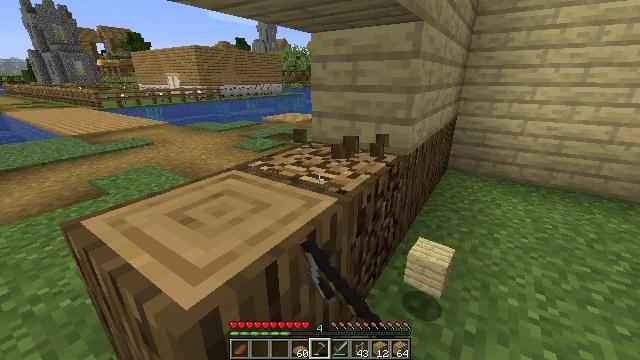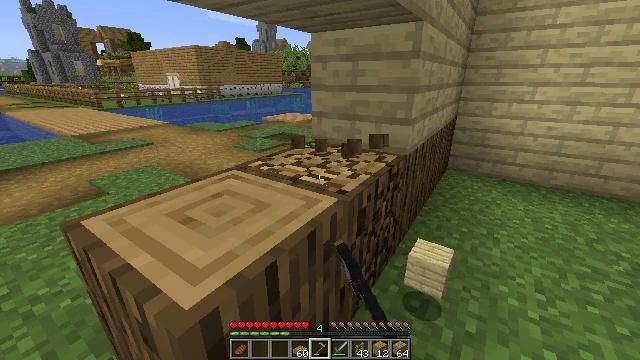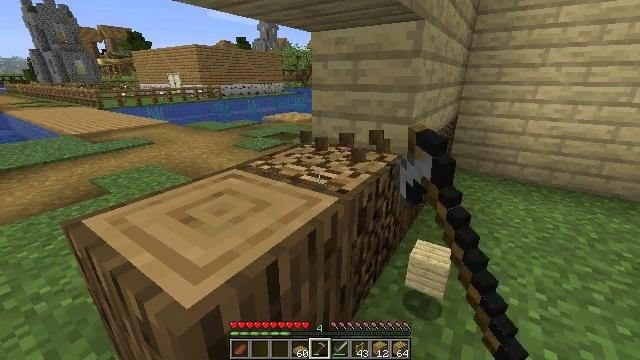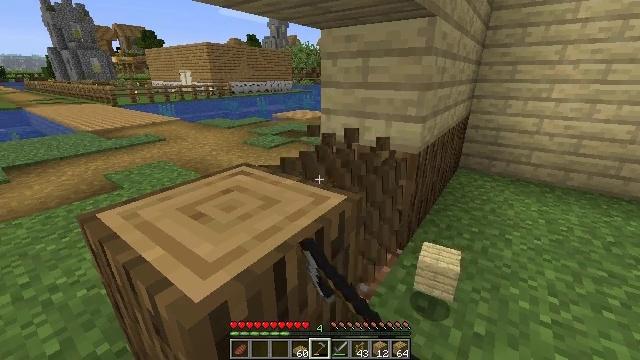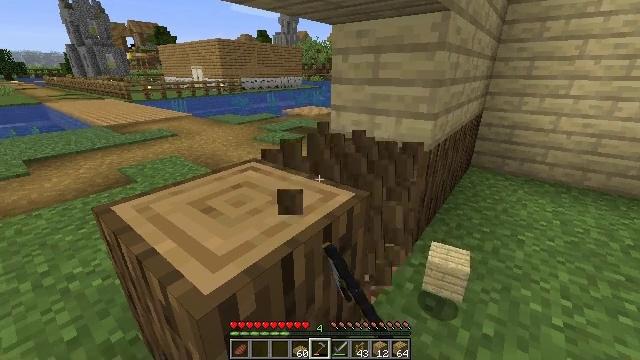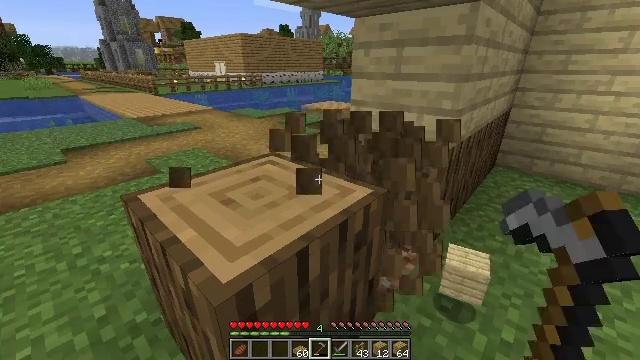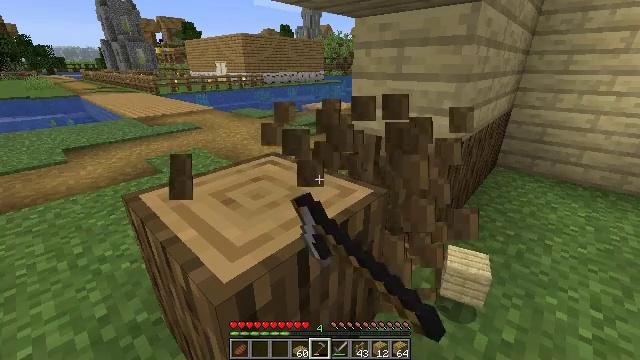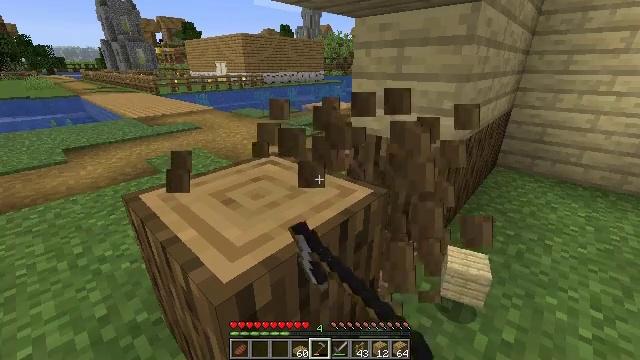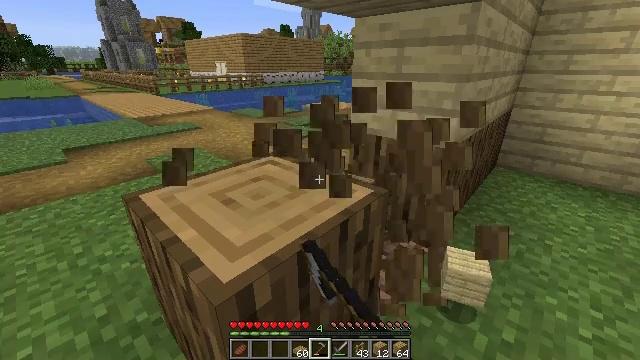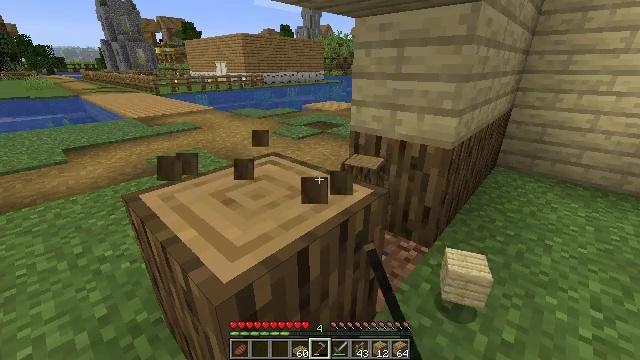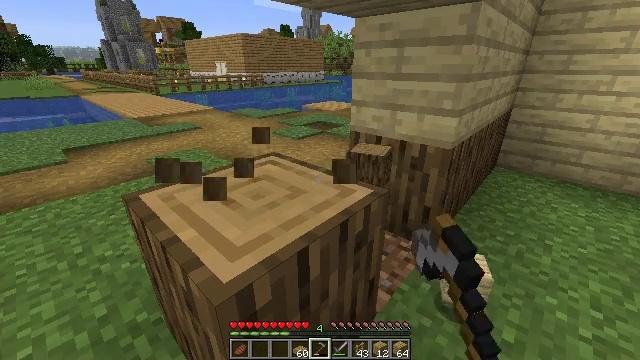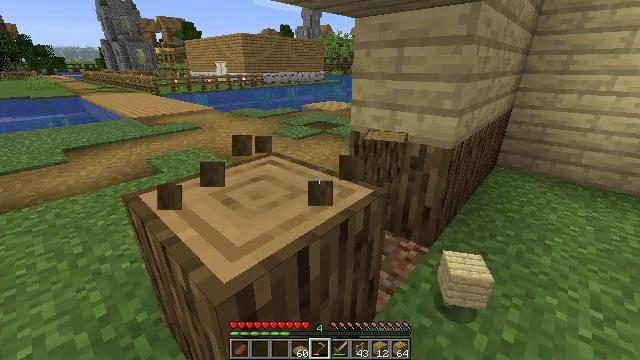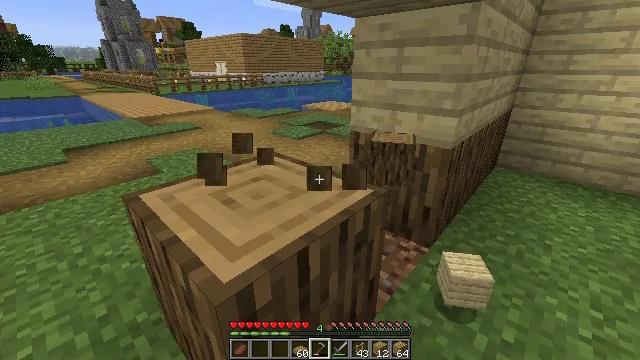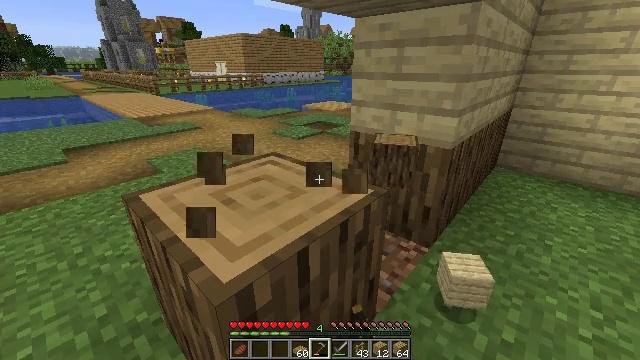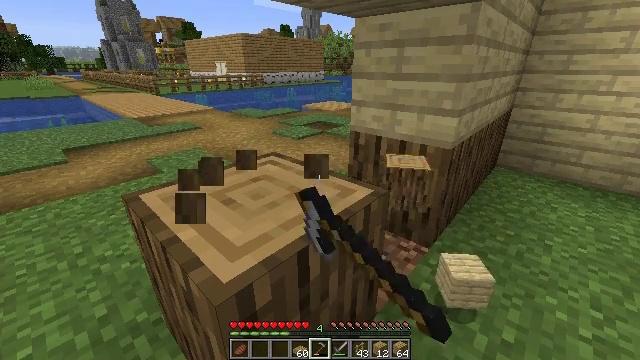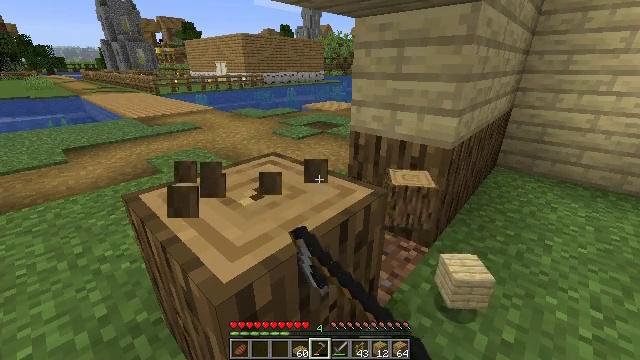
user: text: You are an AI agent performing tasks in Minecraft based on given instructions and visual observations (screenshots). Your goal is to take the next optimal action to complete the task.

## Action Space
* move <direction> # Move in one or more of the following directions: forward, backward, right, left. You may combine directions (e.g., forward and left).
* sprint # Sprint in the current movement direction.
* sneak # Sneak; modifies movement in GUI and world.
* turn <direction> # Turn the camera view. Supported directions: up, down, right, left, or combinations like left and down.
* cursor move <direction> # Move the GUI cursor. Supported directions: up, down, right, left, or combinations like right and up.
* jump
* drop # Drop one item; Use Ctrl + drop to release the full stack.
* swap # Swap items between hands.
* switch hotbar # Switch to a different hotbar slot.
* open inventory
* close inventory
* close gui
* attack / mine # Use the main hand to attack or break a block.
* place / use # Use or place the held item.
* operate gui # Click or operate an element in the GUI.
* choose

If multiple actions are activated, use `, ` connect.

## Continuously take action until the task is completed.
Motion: motion action
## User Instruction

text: Cut down the tree and harvest oak logs.
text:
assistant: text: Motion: attack / mine
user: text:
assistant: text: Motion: attack / mine
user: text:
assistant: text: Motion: turn left, attack / mine
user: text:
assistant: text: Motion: turn left, attack / mine
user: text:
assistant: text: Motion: turn left and down, attack / mine
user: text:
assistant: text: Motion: attack / mine
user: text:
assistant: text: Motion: attack / mine
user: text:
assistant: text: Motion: attack / mine
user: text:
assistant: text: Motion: attack / mine
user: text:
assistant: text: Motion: attack / mine
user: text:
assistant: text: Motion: attack / mine
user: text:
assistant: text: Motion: attack / mine
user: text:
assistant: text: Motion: attack / mine
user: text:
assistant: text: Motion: attack / mine
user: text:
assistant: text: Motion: attack / mine
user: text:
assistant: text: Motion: attack / mine
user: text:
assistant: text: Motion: attack / mine
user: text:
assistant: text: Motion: attack / mine
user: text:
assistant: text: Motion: attack / mine
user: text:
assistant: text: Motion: attack / mine
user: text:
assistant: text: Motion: attack / mine
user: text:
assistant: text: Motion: attack / mine
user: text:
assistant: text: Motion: attack / mine
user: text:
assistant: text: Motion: attack / mine
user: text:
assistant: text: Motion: attack / mine
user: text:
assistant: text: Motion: attack / mine
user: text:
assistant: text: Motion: attack / mine
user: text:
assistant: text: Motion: attack / mine
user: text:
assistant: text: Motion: attack / mine
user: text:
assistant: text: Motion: attack / mine